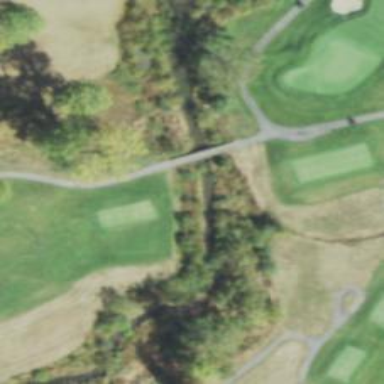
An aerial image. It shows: Path on bridge designed for golf carts.